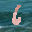
Label: 6